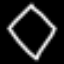
Label: diamond